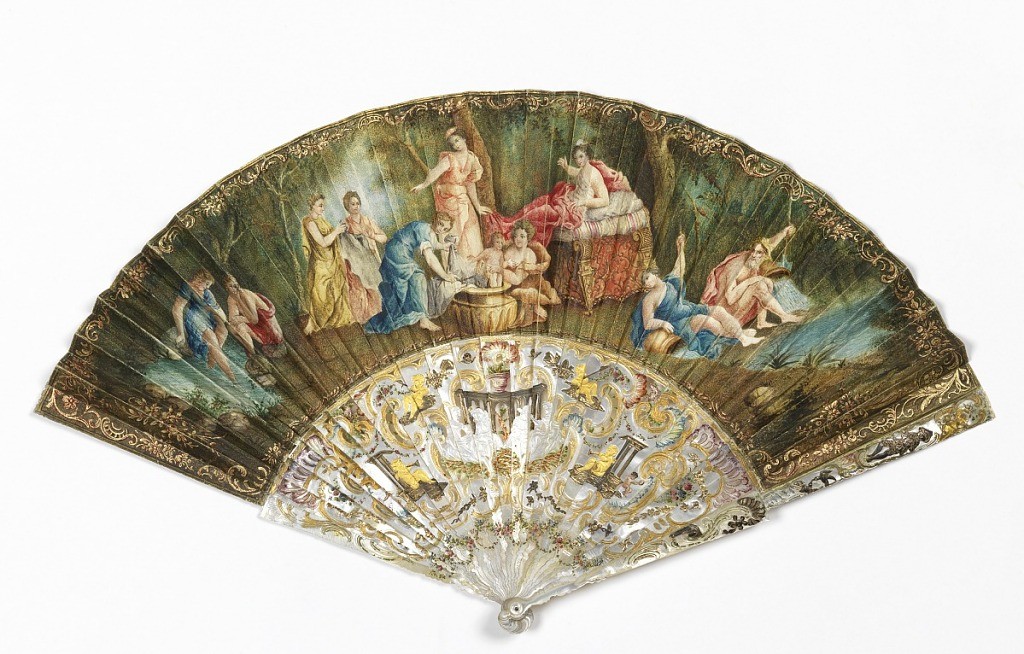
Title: Pleated fan
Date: late 18th–early 19th century
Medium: Gilded parchment leaf painted in watercolors, carved and gilded mother-of-pearl sticks with gold and silver foil
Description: Pleated fan. Parchment leaf gilded and painted in watercolors. Obverse: birth scene in woodland setting with mother reclining on couch while the child is washed and attended by maidens. At right, river gods. Reverse: a central cartouche portrays Venus and Cupid in a landscape setting. Carved and gilt mother-of-pearl sticks with gold and silver foil. At center, two couples sitting beneath an arcade, surrounded by putti and scrolls.